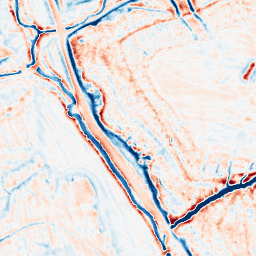
Category: edge_preserving
Decomposition family: bilateral
Decomposition parameters: d: 15
sigma_color: 100
sigma_space: 25
Upsampling method: edge_directed
Upsampling parameters: scale: 4
Upsampling scale: 4